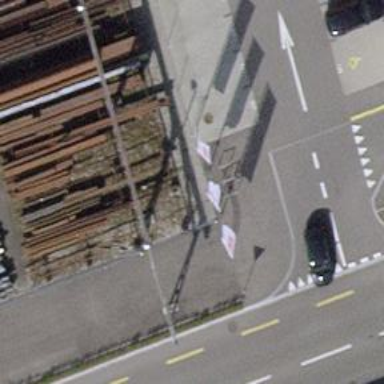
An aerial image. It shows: Flagpole structure.